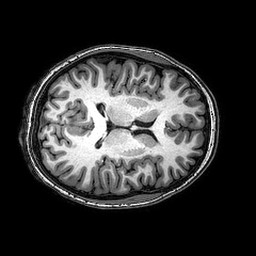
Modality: T1w
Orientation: axial
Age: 21
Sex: female
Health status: healthy
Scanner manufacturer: philips
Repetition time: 0.008157 s
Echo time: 0.00373 s